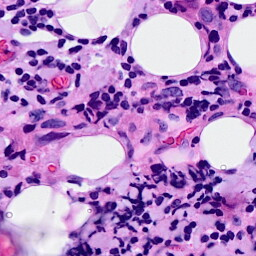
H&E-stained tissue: Breast